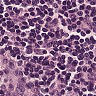
Metastatic tissue present: no